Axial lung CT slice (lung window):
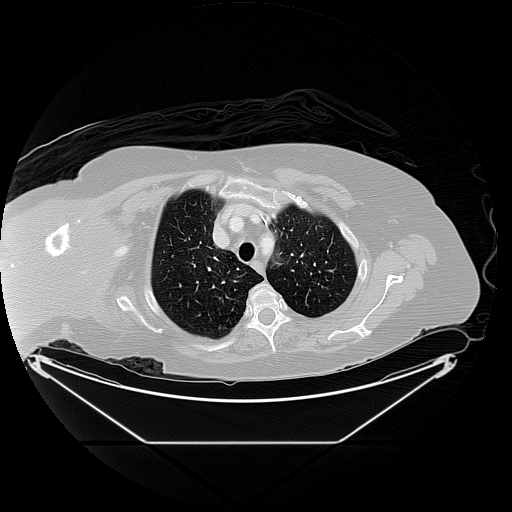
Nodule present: no